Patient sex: M
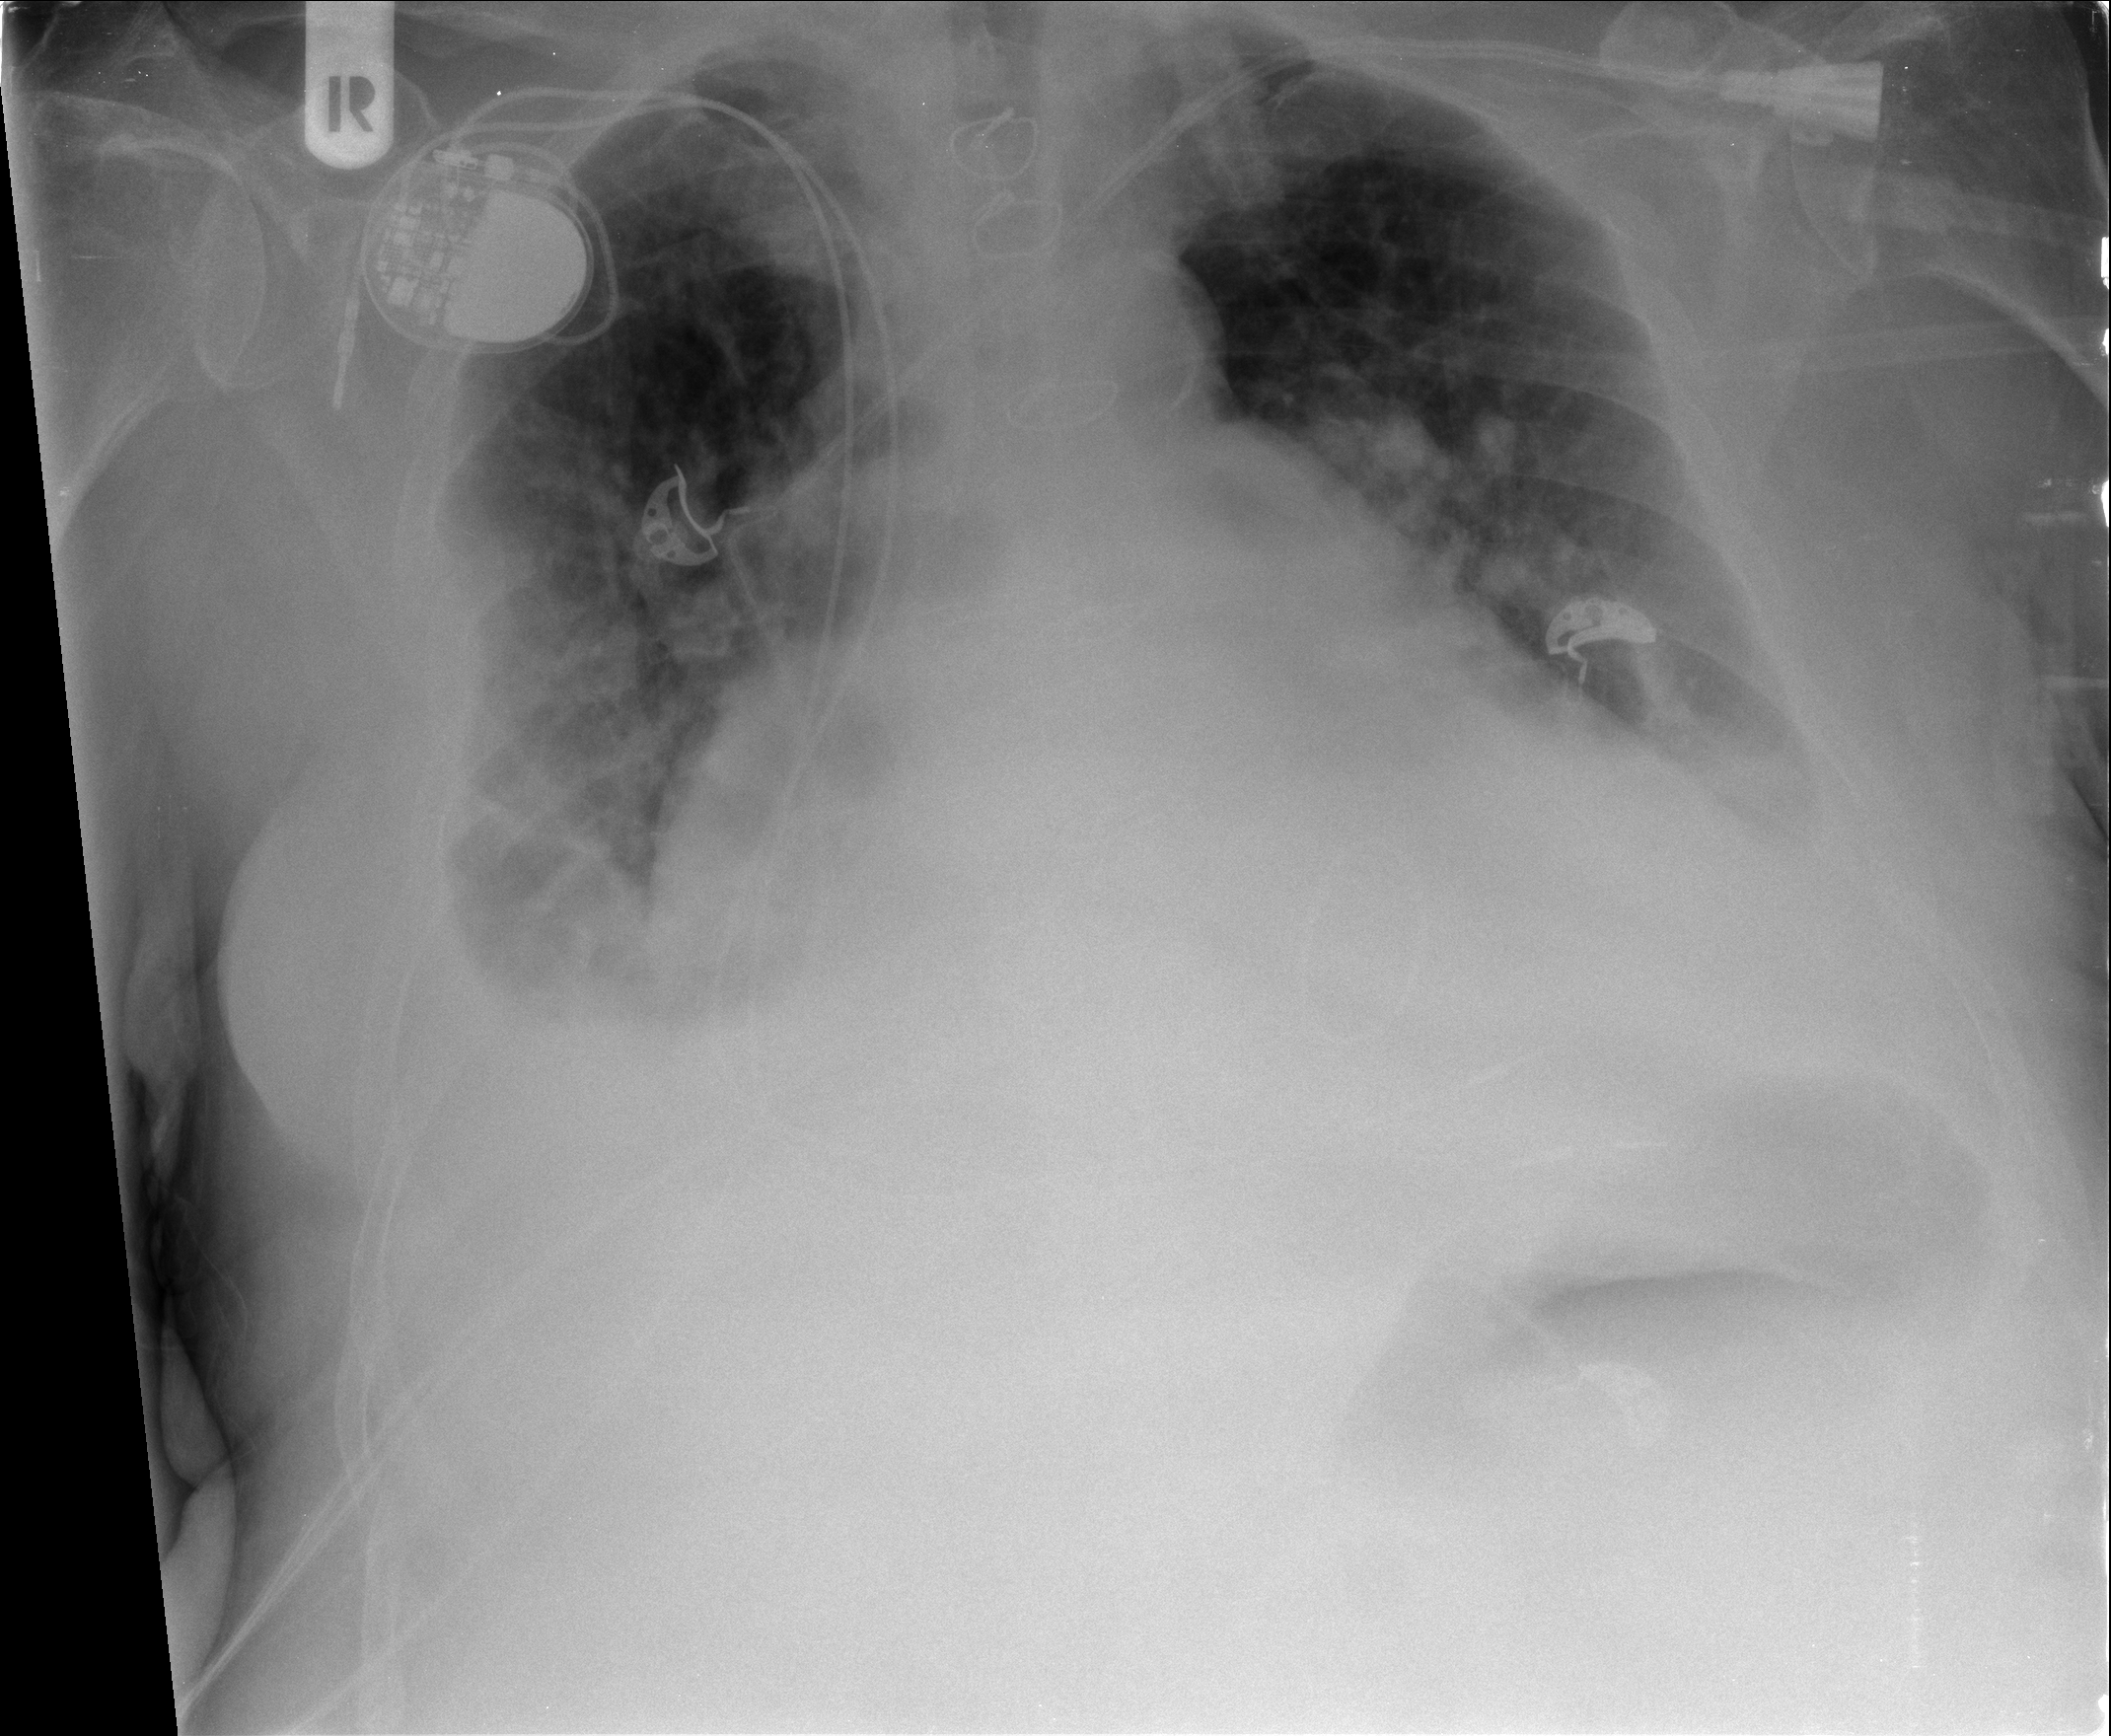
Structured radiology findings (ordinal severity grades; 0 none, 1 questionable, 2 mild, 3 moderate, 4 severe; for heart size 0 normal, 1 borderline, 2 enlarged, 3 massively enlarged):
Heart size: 3
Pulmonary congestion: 2
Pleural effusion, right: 2
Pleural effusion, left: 2
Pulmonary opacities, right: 2
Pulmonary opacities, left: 0
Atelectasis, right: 2
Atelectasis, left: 2